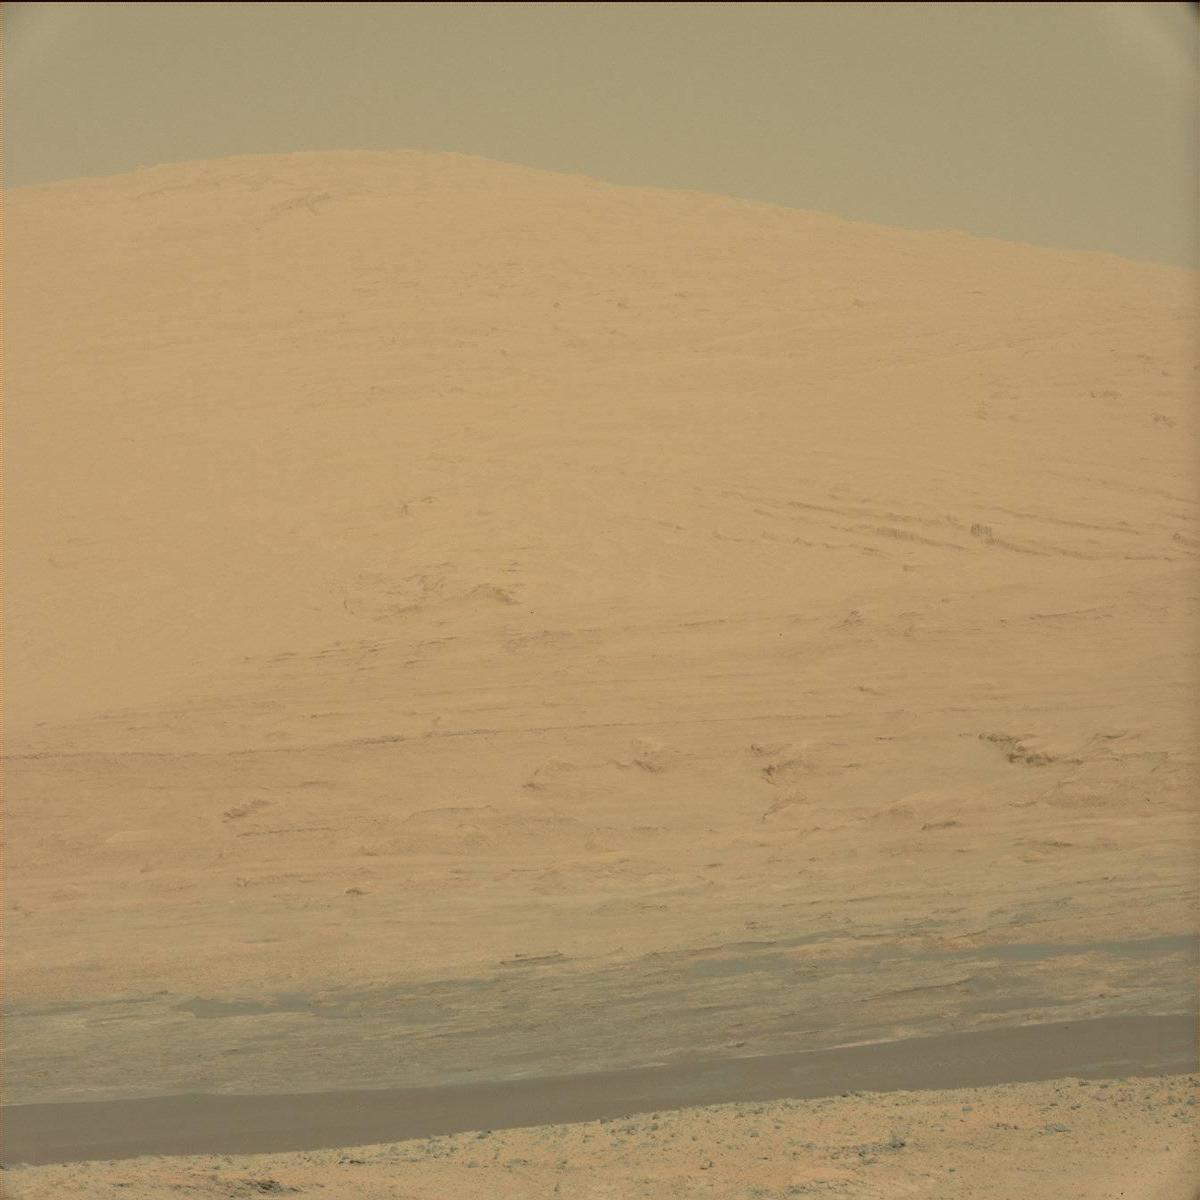
Terrain classes present: Bedrock, Ridge, Sand / Soil, Sky